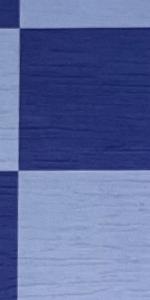
Label: Empty